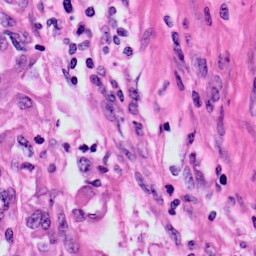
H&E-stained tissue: Skin